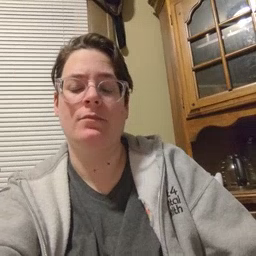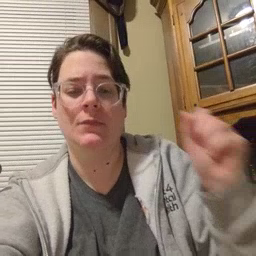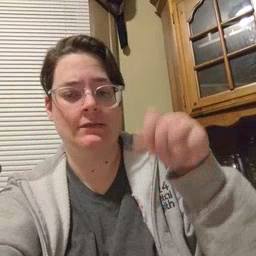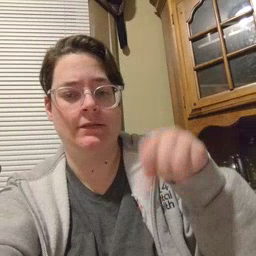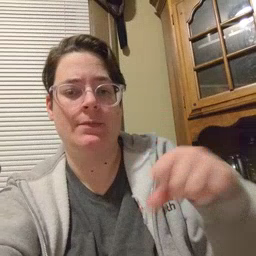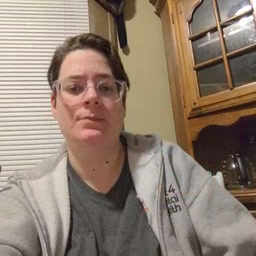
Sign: yes